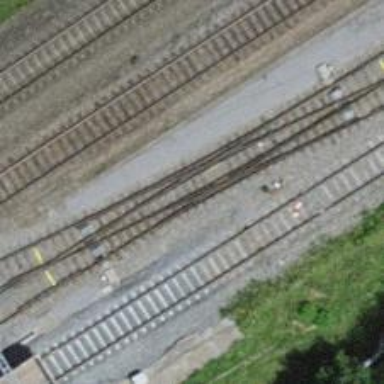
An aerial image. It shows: Single-track electrified railway service yard with contact line for trains.